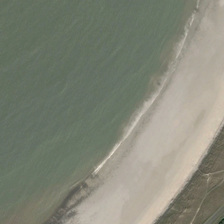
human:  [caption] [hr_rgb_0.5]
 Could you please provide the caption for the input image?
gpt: yellow beach is near a large piece of ocean .

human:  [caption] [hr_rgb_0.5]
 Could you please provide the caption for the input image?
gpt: yellow beach is near a large piece of ocean .

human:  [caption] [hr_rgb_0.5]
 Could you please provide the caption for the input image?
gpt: yellow beach is near a large piece of ocean .

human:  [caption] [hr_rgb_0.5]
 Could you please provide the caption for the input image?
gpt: yellow beach is near a large piece of ocean .

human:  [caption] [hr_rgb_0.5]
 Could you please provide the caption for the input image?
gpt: yellow beach is near a large piece of ocean .